Question: I am getting the following weird results with the <URL> class in libgdx.

Here is the code that is producing this result:
'''
// This is the rendering code
@Override
public void render(float delta) {
Gdx.gl.glClear(GL20.GL_COLOR_BUFFER_BIT | GL20.GL_DEPTH_BUFFER_BIT);
stage.act();
stage.draw();
fbo.begin();
batch.begin();
batch.draw(heart, 0, 0);
batch.end();
fbo.end();
test = new Image(fbo.getColorBufferTexture());
test.setPosition(256, 256);
stage.addActor(test);
}
//This is the initialization code
@Override
public void show() {
stage = new Stage(Gdx.graphics.getWidth(), Gdx.graphics.getHeight(), false);
atlas = Assets.getAtlas();
batch = new SpriteBatch();
background = new Image(atlas.findRegion("background"));
background.setFillParent(true);
heart = atlas.findRegion("fluttering");
fbo = new FrameBuffer(Pixmap.Format.RGBA8888, heart.getRegionWidth(), heart.getRegionHeight(), false);
stage.addActor(background);
Image temp = new Image(new TextureRegion(heart));
stage.addActor(temp);
}
'''
Why is it that I am getting the heart that I drew on the frame buffer to get flipped and be smaller than the original one though the frame buffer width and height are the same as that of the image (71 x 72).
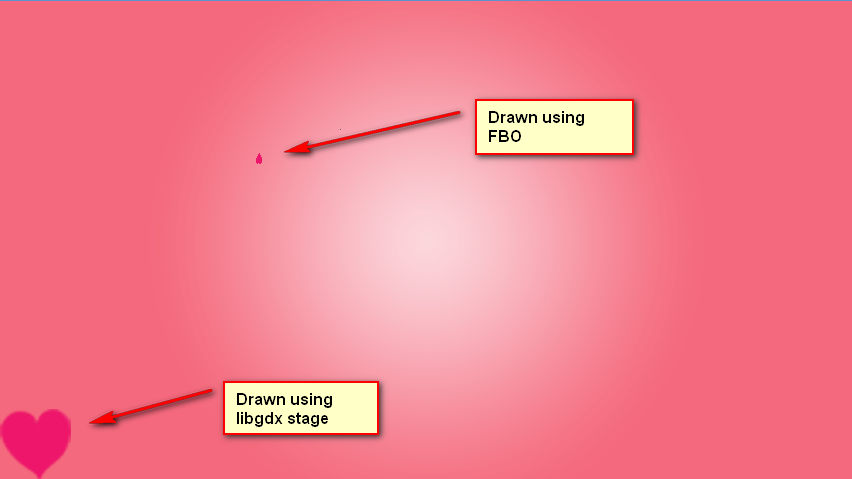
Answer: To solve this, the frame buffer has to have a width and height equal to that of stage, like this:
'''
fbo = new FrameBuffer(Pixmap.Format.RGBA8888, Gdx.graphics.getWidth(), Gdx.graphics.getHeight(), false);
'''